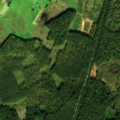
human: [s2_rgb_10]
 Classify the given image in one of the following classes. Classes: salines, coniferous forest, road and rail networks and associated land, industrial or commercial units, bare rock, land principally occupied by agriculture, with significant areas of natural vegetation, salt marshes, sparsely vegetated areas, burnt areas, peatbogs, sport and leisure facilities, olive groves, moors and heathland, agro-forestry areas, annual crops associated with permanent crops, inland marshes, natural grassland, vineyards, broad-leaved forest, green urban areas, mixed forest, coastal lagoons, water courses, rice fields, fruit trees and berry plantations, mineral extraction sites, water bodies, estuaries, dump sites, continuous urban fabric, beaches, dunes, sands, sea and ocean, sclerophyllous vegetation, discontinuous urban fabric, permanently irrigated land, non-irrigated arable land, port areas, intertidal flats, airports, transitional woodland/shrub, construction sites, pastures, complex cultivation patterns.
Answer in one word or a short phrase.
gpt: non-irrigated arable land, land principally occupied by agriculture, with significant areas of natural vegetation, coniferous forest, mixed forest